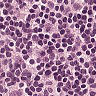
Metastatic tissue present: no